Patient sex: F
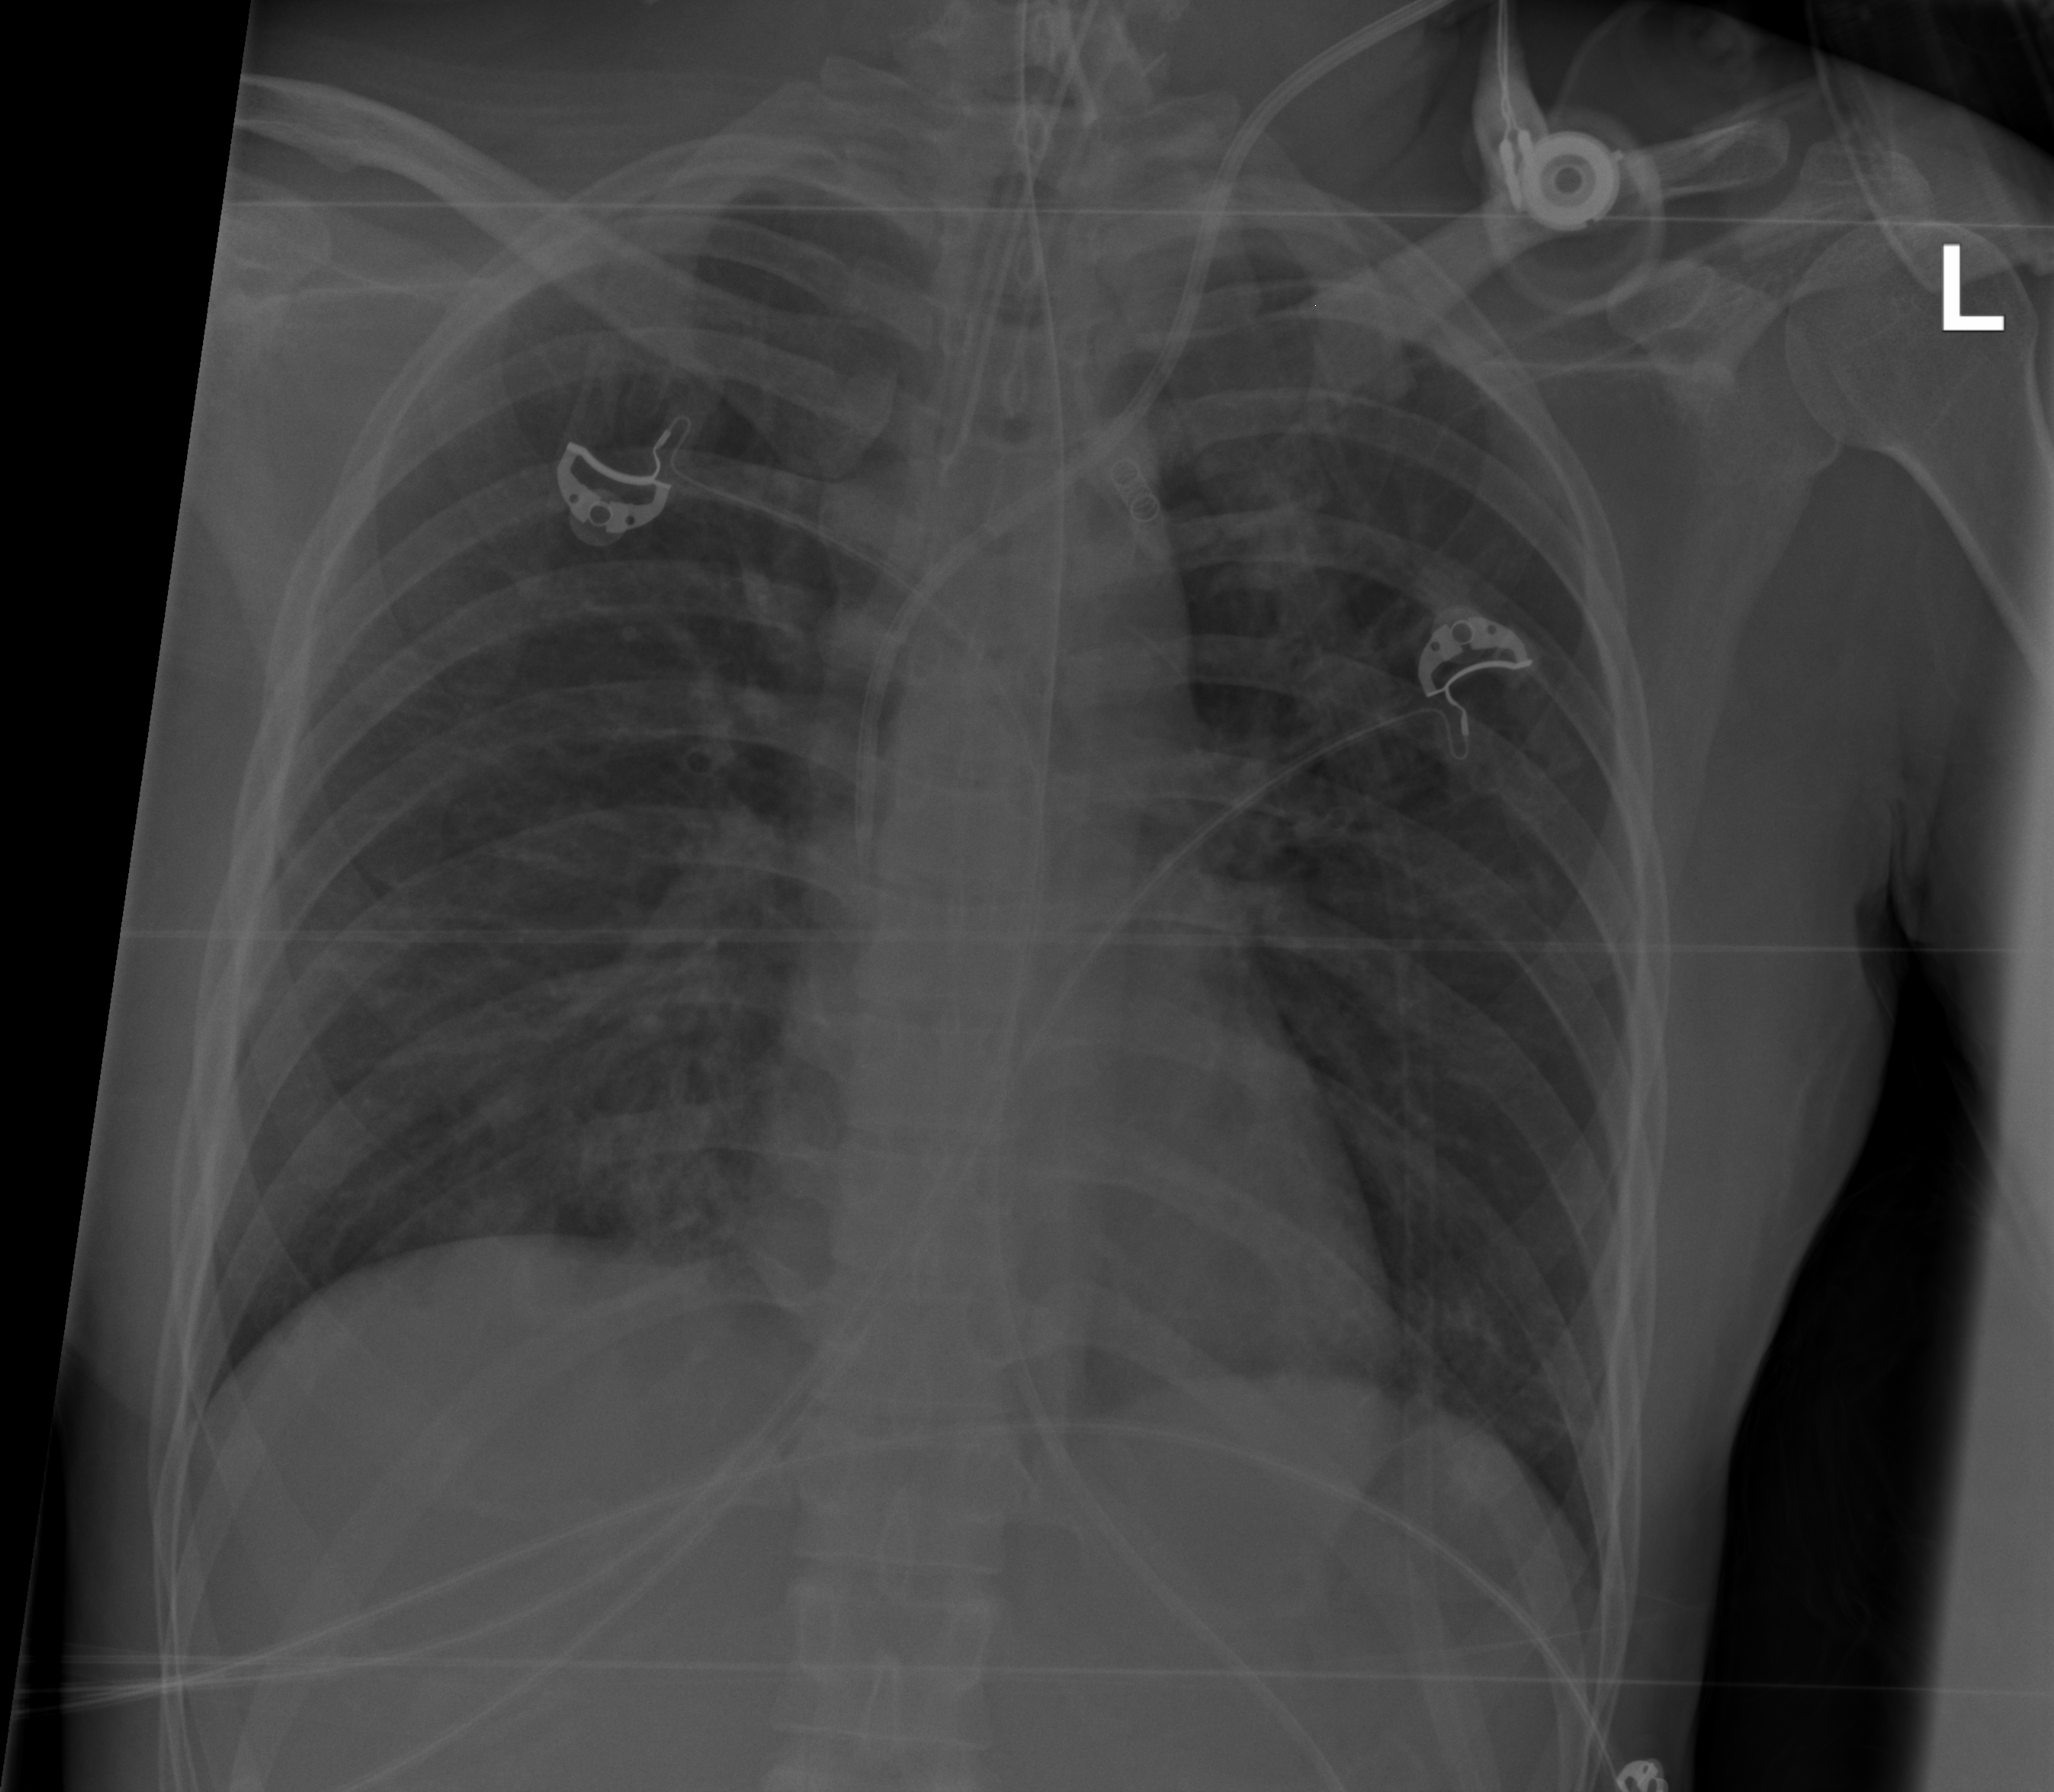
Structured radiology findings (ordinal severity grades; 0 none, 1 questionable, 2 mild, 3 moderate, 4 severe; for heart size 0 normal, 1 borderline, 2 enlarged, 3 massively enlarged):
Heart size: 0
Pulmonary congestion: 2
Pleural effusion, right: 0
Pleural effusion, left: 0
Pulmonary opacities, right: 2
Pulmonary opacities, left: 1
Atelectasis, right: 1
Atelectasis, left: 0